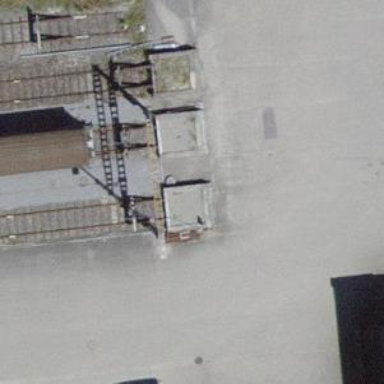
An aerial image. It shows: Railway buffer stop.